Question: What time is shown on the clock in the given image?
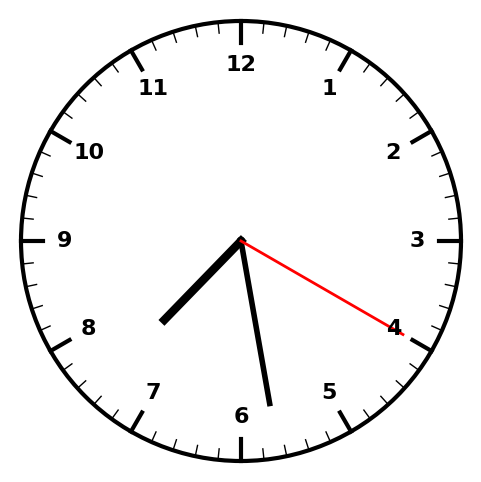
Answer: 07:28:20